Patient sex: M
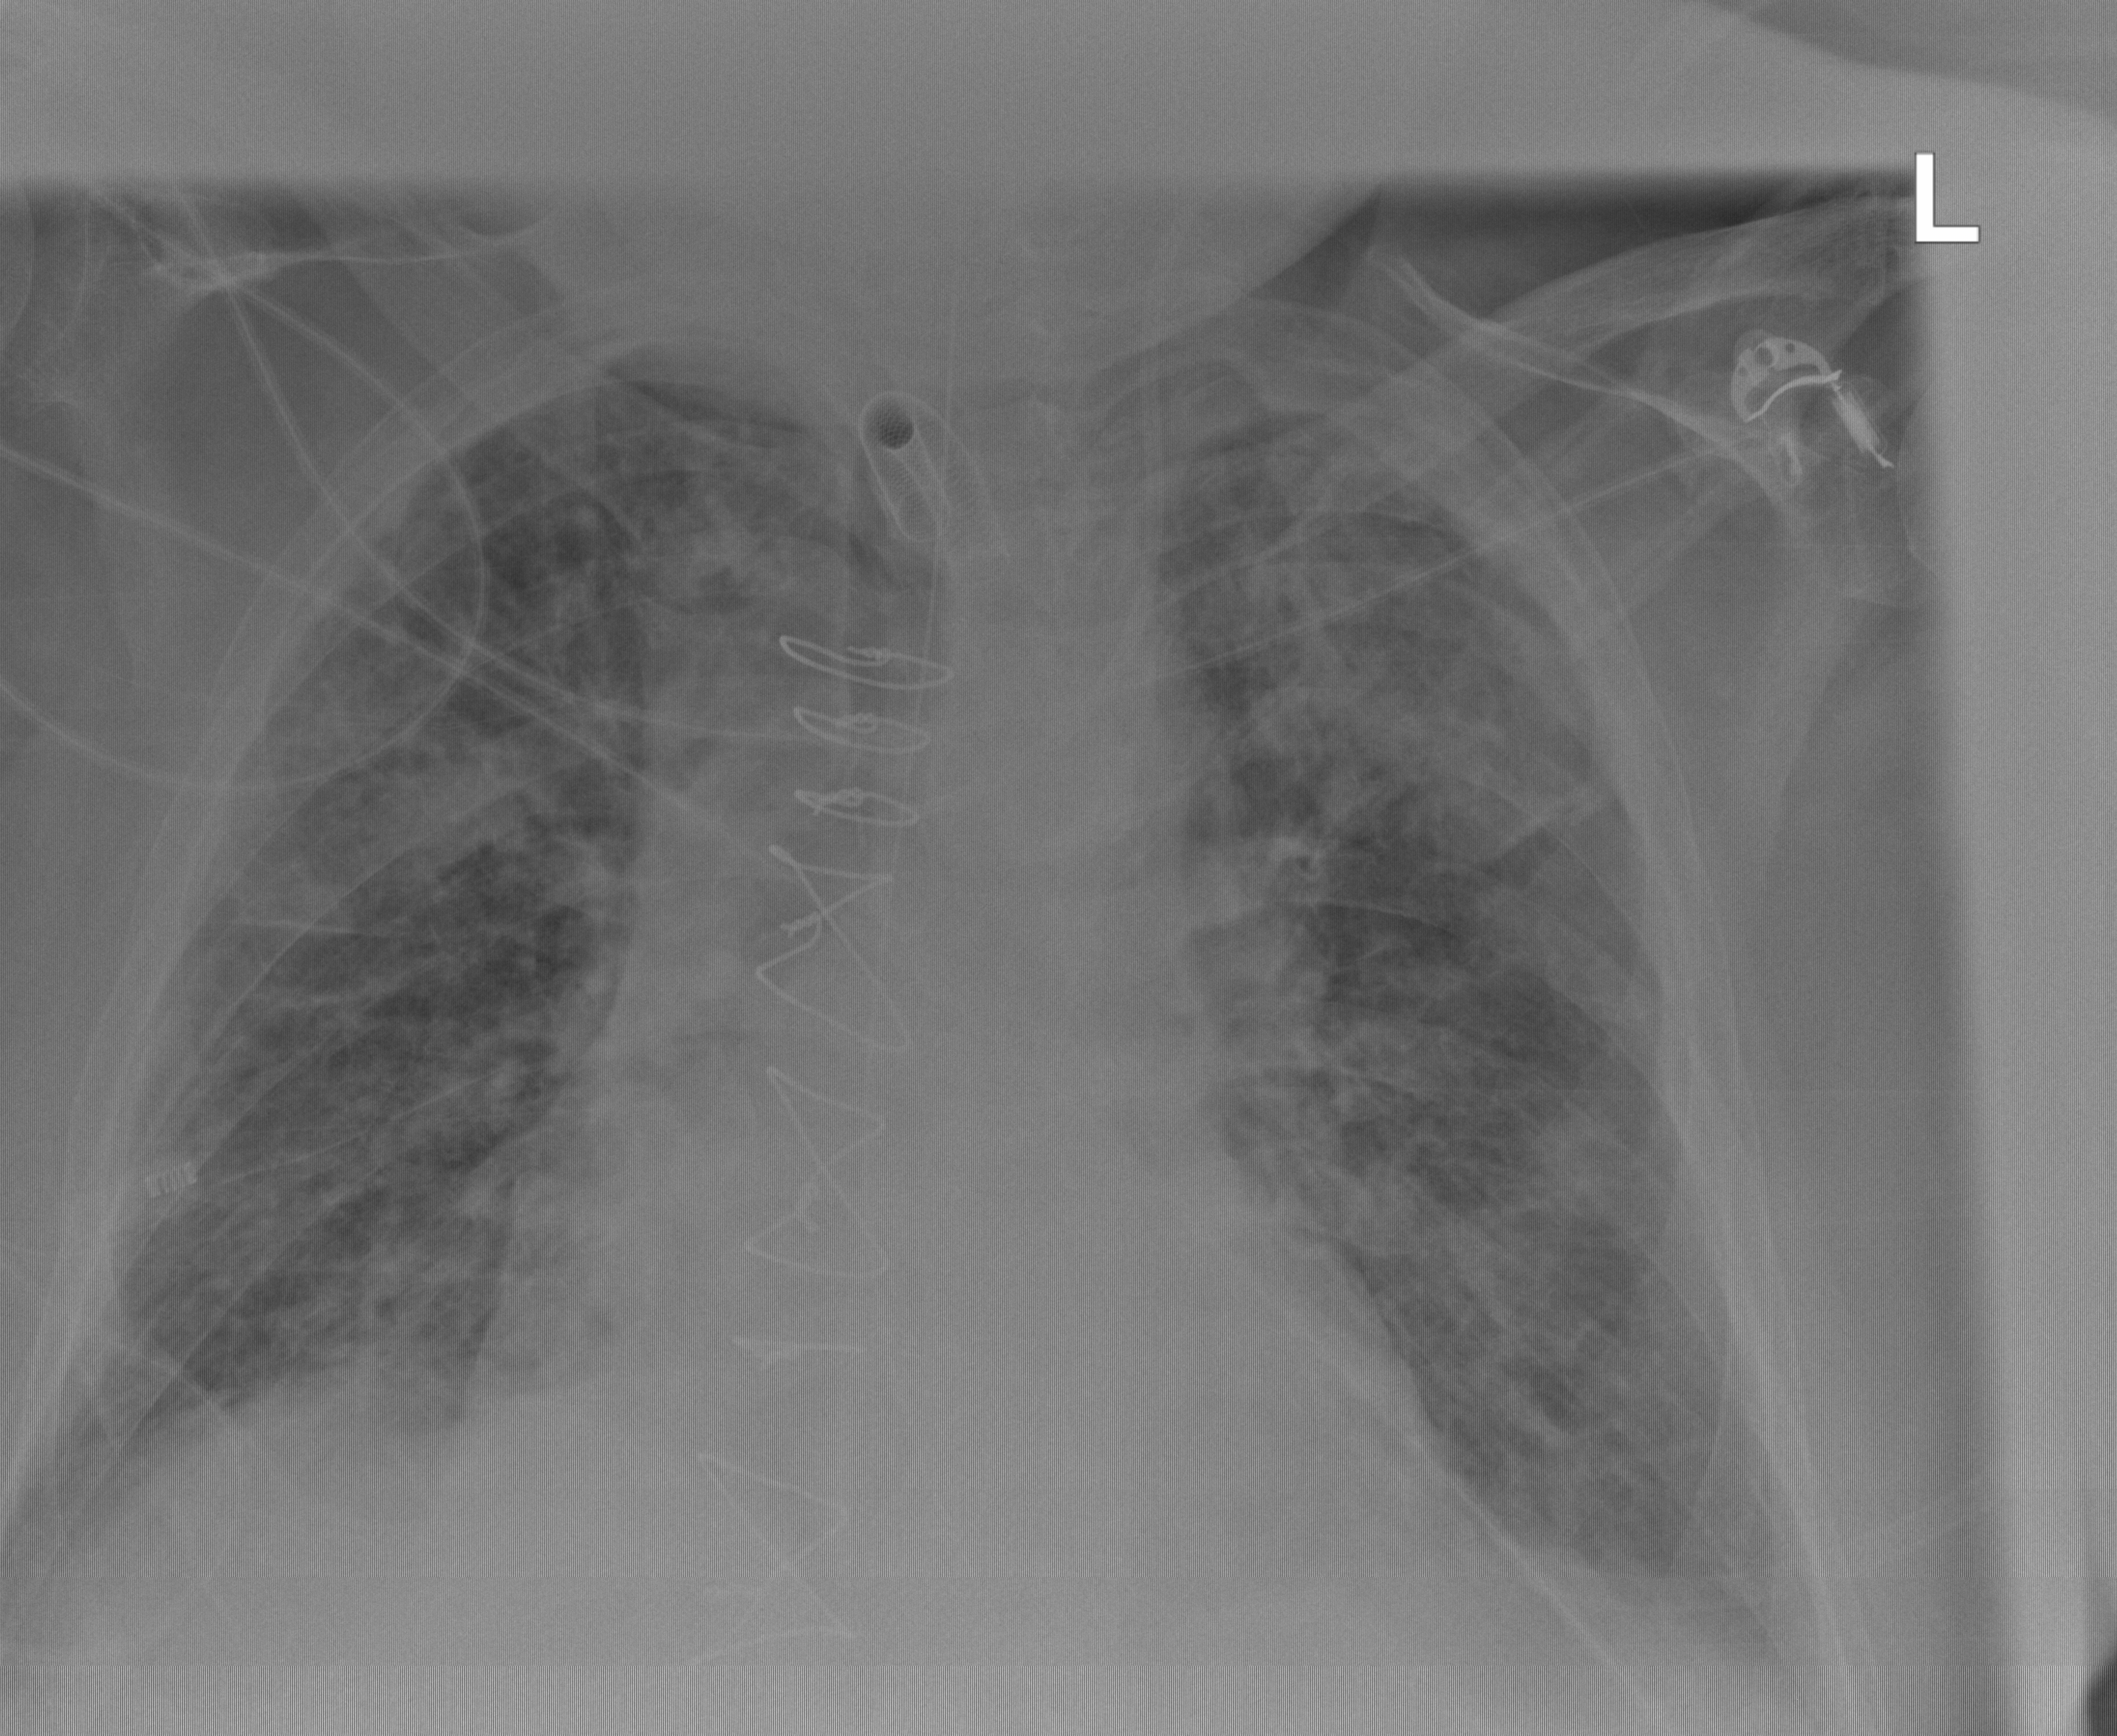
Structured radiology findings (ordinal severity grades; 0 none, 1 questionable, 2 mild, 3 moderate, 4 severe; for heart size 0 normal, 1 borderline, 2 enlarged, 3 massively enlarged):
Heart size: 2
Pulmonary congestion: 2
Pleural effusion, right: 1
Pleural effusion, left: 2
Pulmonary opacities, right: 3
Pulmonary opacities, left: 3
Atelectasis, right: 3
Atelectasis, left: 3